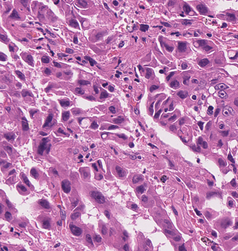
Tumor epithelial tissue: yes
Tumor-associated stroma tissue: yes
Normal tissue: no